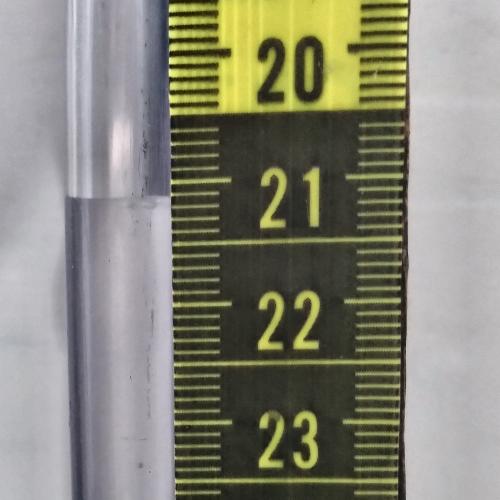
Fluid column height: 21.1 cm